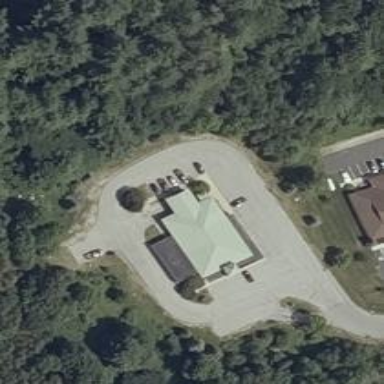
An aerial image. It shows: Post office.